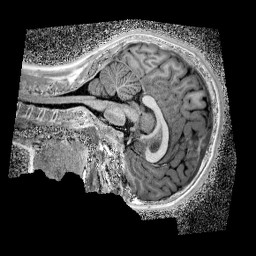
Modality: UNIT1_denoised
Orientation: sagittal
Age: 12
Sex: male
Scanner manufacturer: siemens
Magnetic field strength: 3 T
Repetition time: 4 s
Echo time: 0.00299 s